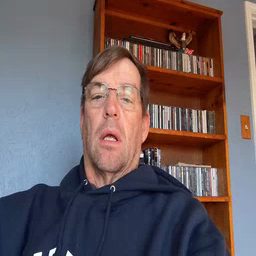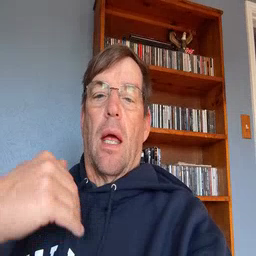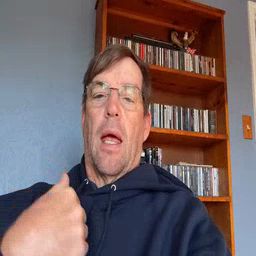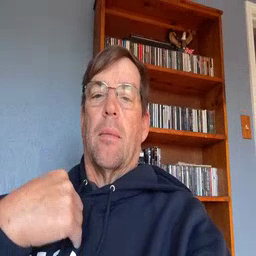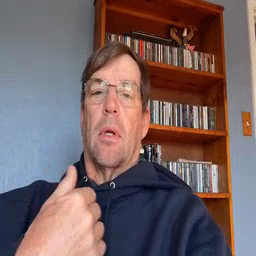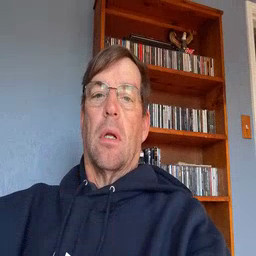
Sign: animal